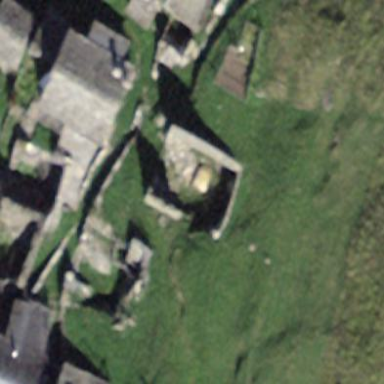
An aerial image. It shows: Historic building now in ruins.